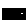
Label: square